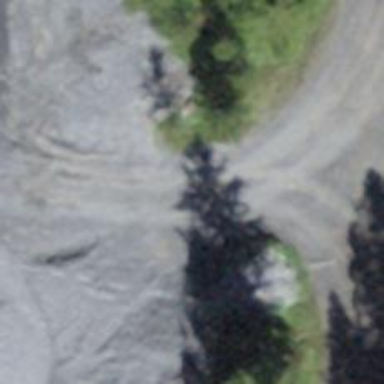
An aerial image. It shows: Gravel track with ford crossing. The track has grade 5 gravel surface.